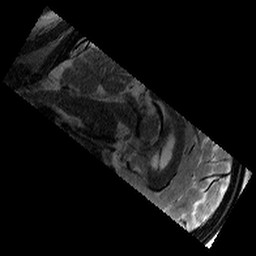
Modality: T2w
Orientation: sagittal
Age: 13
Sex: female
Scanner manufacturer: siemens
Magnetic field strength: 3 T
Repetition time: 9.23 s
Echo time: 0.067 s